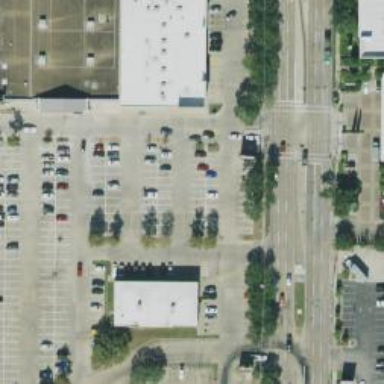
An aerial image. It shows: Parking space is available.